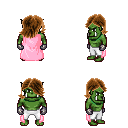
a pixel art fantasy rpg character, male body template, orc, green skin, pink cape, white pants, brown swoop hairstyle, metal gloves, four views (front, back, left, right), 2x2 character sprite sheet, small pixel art, hard edges, no anti-aliasing